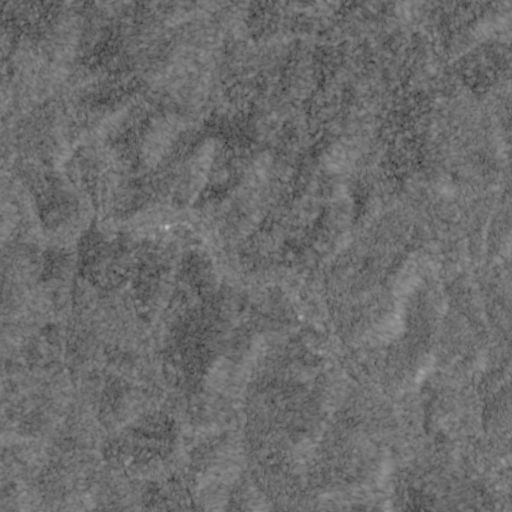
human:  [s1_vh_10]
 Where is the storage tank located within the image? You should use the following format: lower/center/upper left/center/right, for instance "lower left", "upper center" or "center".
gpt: The storage tank is located in the center left of the image.
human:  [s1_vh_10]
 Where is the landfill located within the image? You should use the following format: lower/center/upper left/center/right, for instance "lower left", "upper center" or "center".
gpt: There is no landfill in the image.

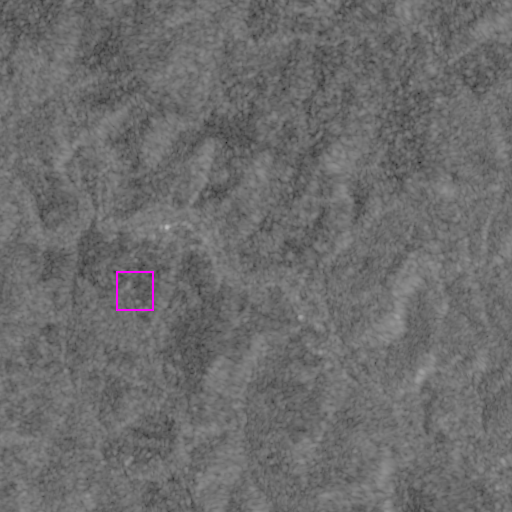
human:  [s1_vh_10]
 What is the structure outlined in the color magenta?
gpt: The structure outlined in magenta is a park.
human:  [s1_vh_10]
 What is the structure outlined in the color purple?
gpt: There is no purple outline.